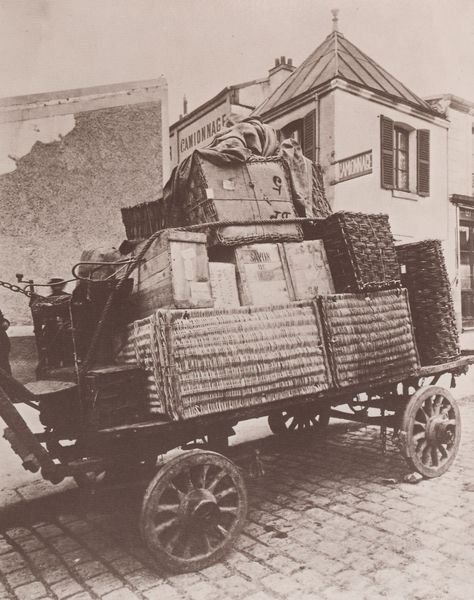
Titel: Wägen, Gepäckwagen der Staatseisenbahn
Künstler: Jean Eugène Auguste Atget
Standort: Paris
Institution: Bibliothèque Nationale, Cabinet des Estampes
Schlagwörter: himmel, schatten, weiß, stadt, fenster, grau, holz, licht, schwarz, straße, dach, haus, wand, architektur, knoten, stehen, stein, steine, häuser, fensterläden, karren, räder, schrift, kisten, ort, pflaster, gepäck, körbe, transport, kette, speichen, sepia, karre, wagen, riemen, kordel, foto, fotografie, photographie, schild, gehweg, schwarzweiß, bordstein, deichsel, photo, umzug, achse, nabe, aufnahme, koffer, pyramidendach, stricke, bremse, bordsteinkante, eisenreifen, bremstein, räse, schilkf, steinbremse